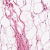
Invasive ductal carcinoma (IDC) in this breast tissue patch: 0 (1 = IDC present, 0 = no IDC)